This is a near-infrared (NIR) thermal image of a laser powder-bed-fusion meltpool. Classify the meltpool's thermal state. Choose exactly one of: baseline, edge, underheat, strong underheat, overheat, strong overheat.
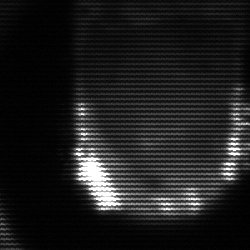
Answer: baseline